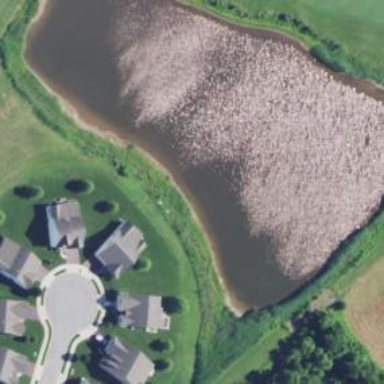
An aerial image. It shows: Scenic view of water hazard on golf course. The natural water feature adds beauty to the landscape.